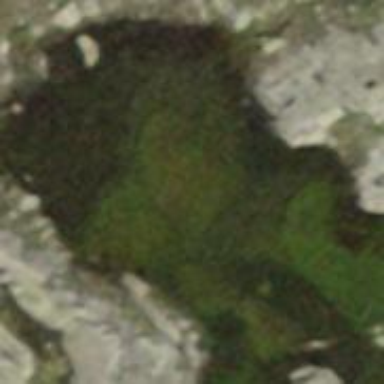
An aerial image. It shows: Pond with natural water.